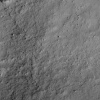
Atmospheric dust classification: not_dusty